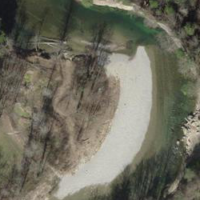
EUNIS habitat code: 15
Species observed at this site:
Libellula depressa